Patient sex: M
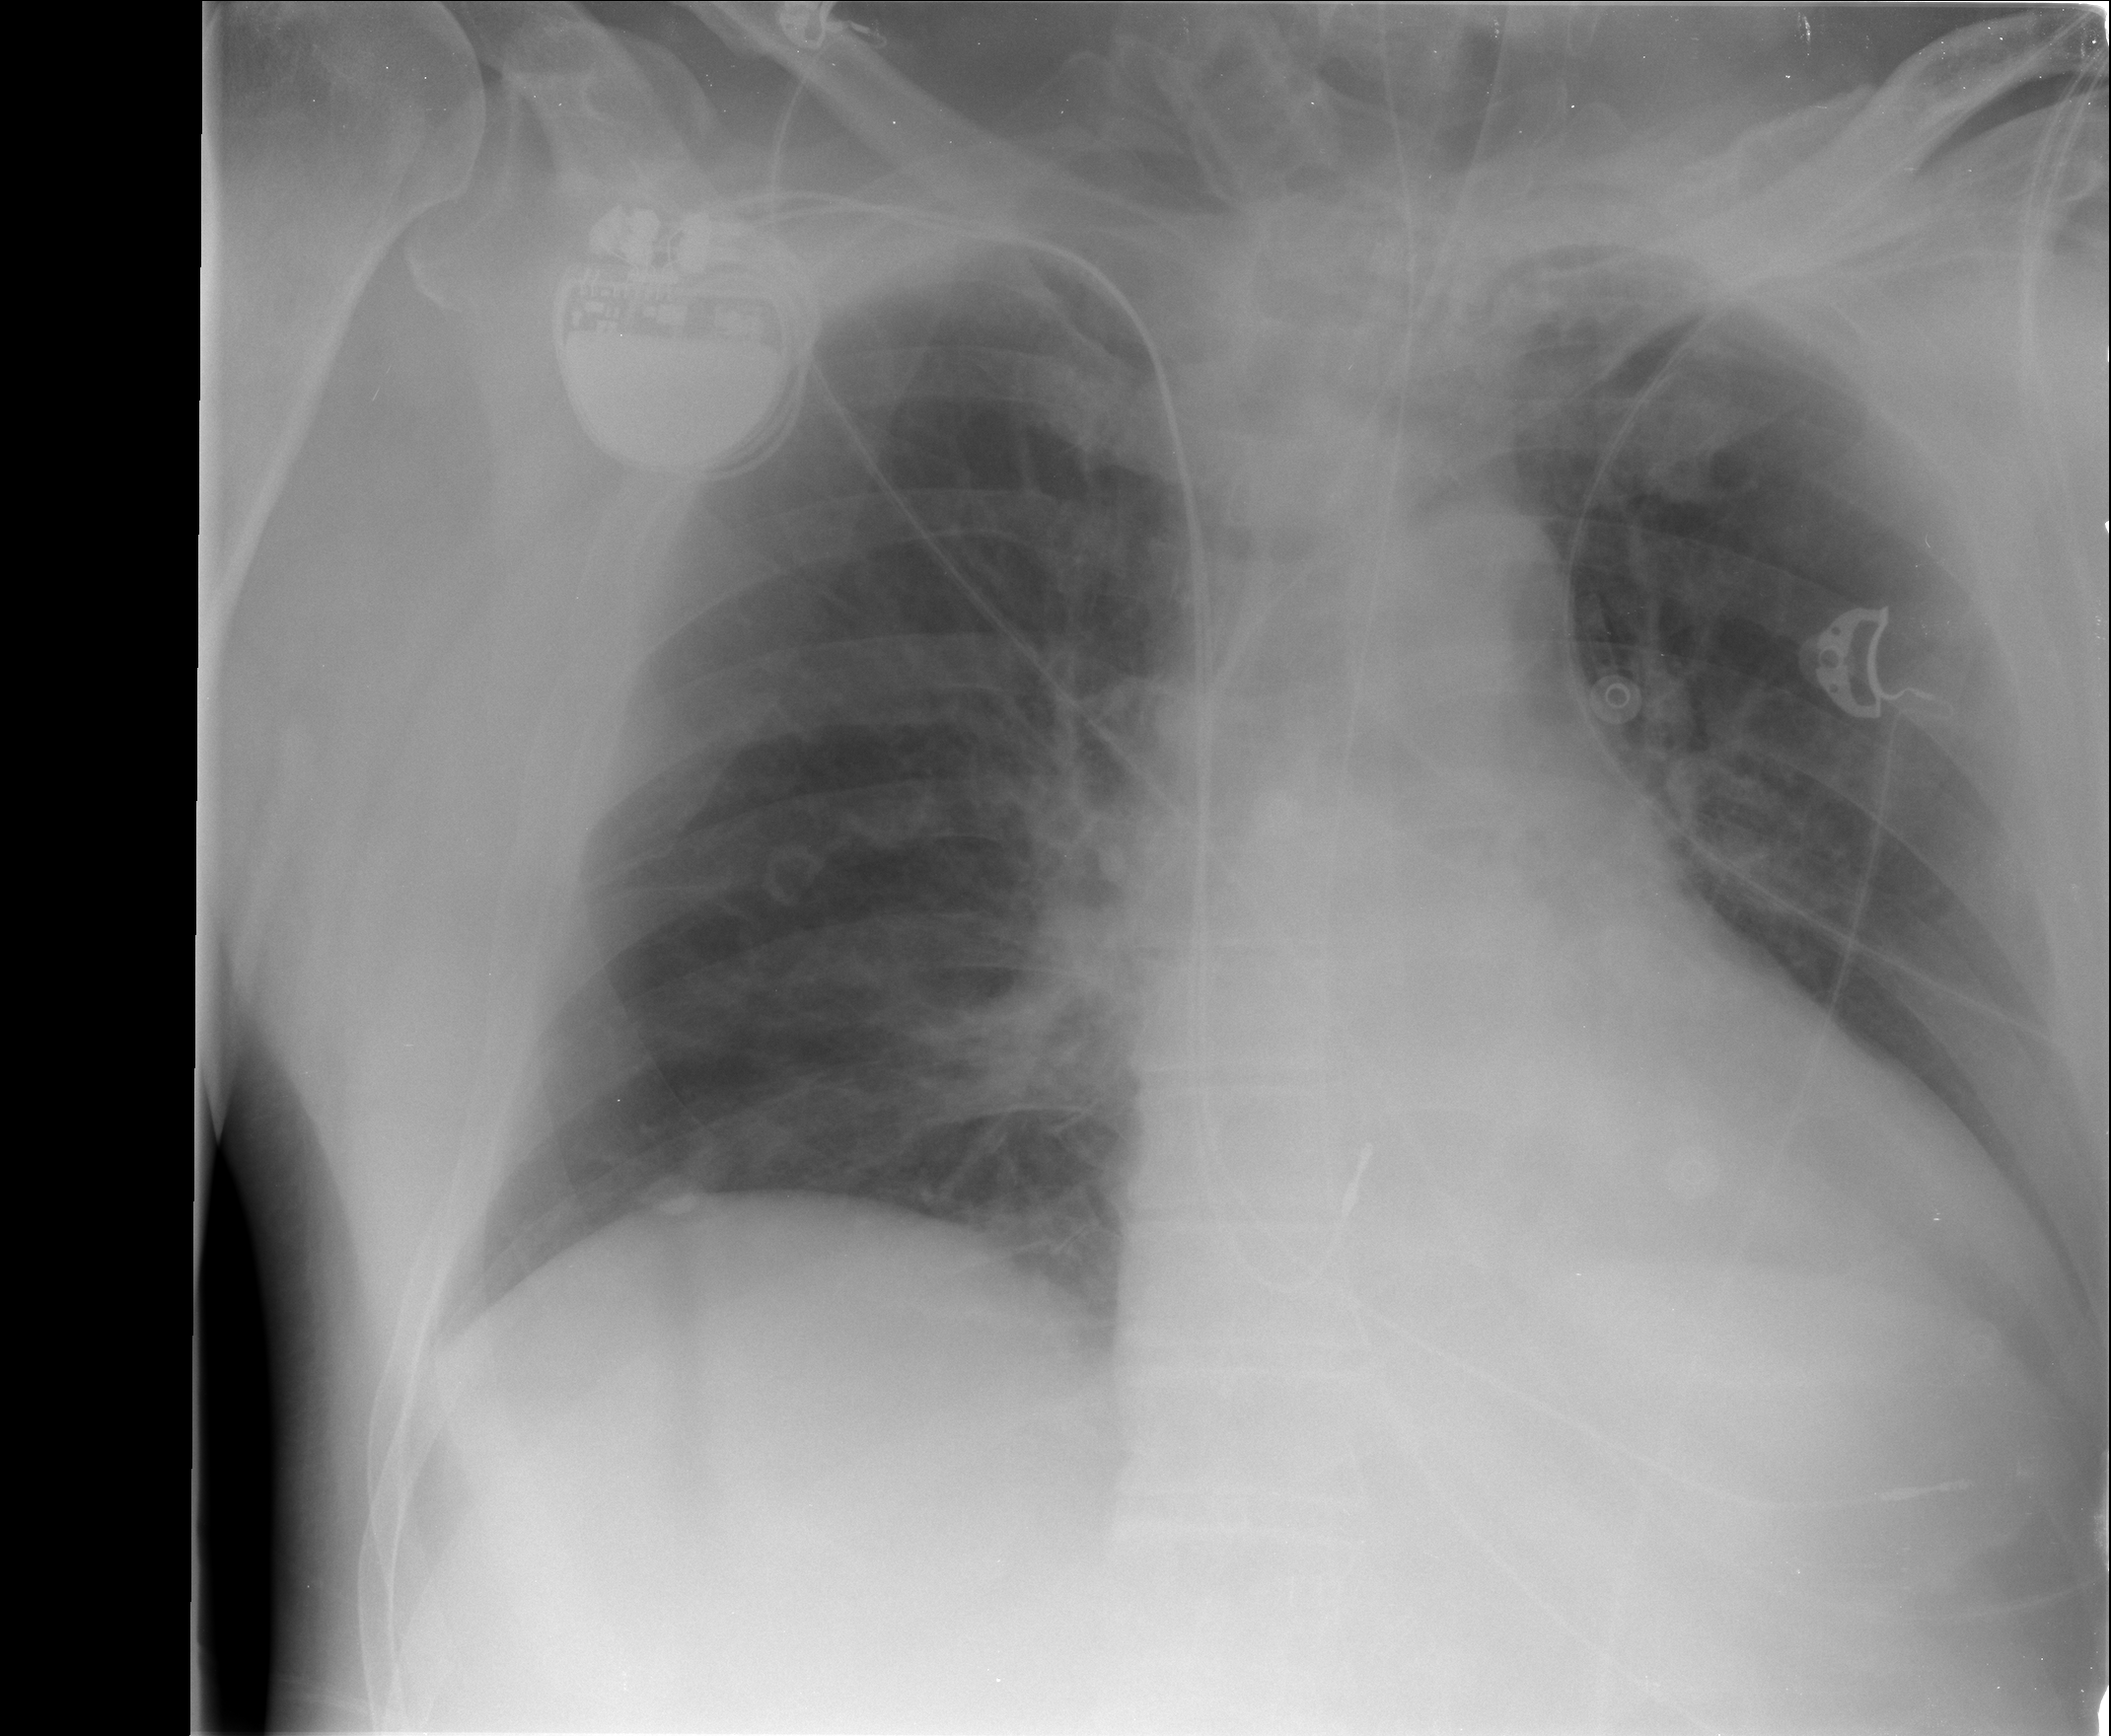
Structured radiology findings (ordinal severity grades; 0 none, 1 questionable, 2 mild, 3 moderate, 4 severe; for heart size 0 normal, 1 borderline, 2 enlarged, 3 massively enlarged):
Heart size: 2
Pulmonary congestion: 2
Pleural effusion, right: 0
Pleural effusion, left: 2
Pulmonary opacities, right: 0
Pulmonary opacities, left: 0
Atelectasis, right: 0
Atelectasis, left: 0